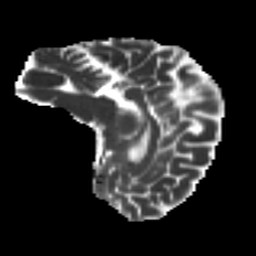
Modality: MD
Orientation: sagittal
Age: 42
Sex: female
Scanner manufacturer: ge
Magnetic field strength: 3 T
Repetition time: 7.8 s
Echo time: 0.0606 s